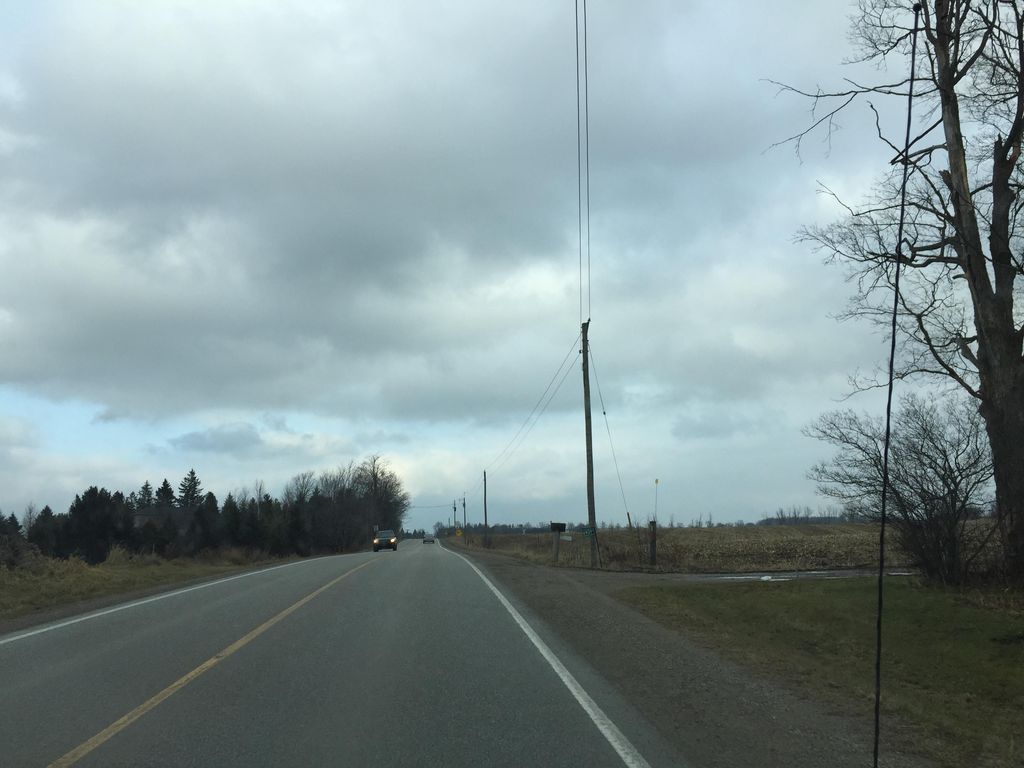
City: kitchener-waterloo